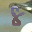
Label: 8